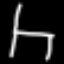
Label: chair